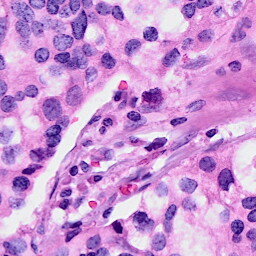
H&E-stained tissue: Breast